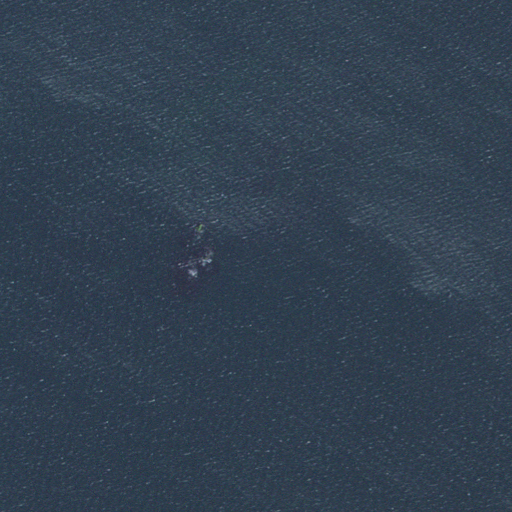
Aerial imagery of bar in Massachusetts named Hardy Rocks containing only open water